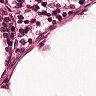
Metastatic tissue present: no